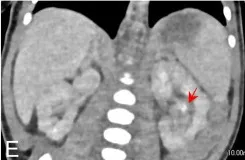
Coronal.
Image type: radiology (ct)